Interaction volume radius: 5 \u00c5
Interaction volume height: 25 \u00c5
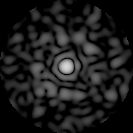
Disorder parameter: 0.8371